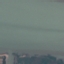
Land use / land cover: SeaLake